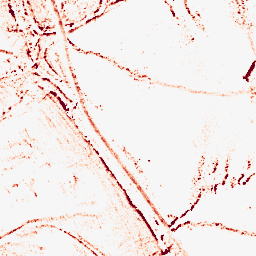
Category: morphological
Decomposition family: morphological_ellipse
Decomposition parameters: operation: opening
width: 5
height: 5
Upsampling method: quadratic
Upsampling parameters: scale: 2
Upsampling scale: 2